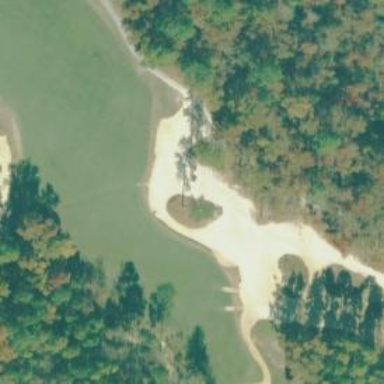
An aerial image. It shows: Bunker on golf course.